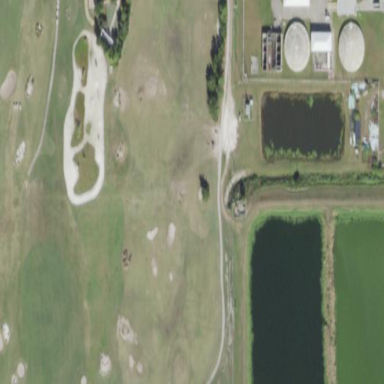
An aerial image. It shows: Driving range for golf practice.